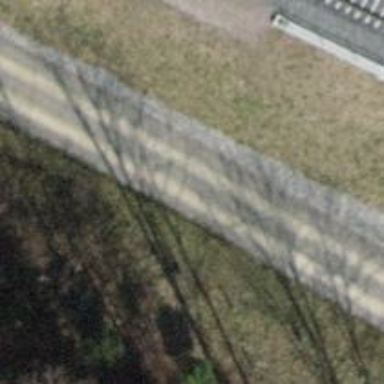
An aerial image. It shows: Compacted track with grade2 surface.